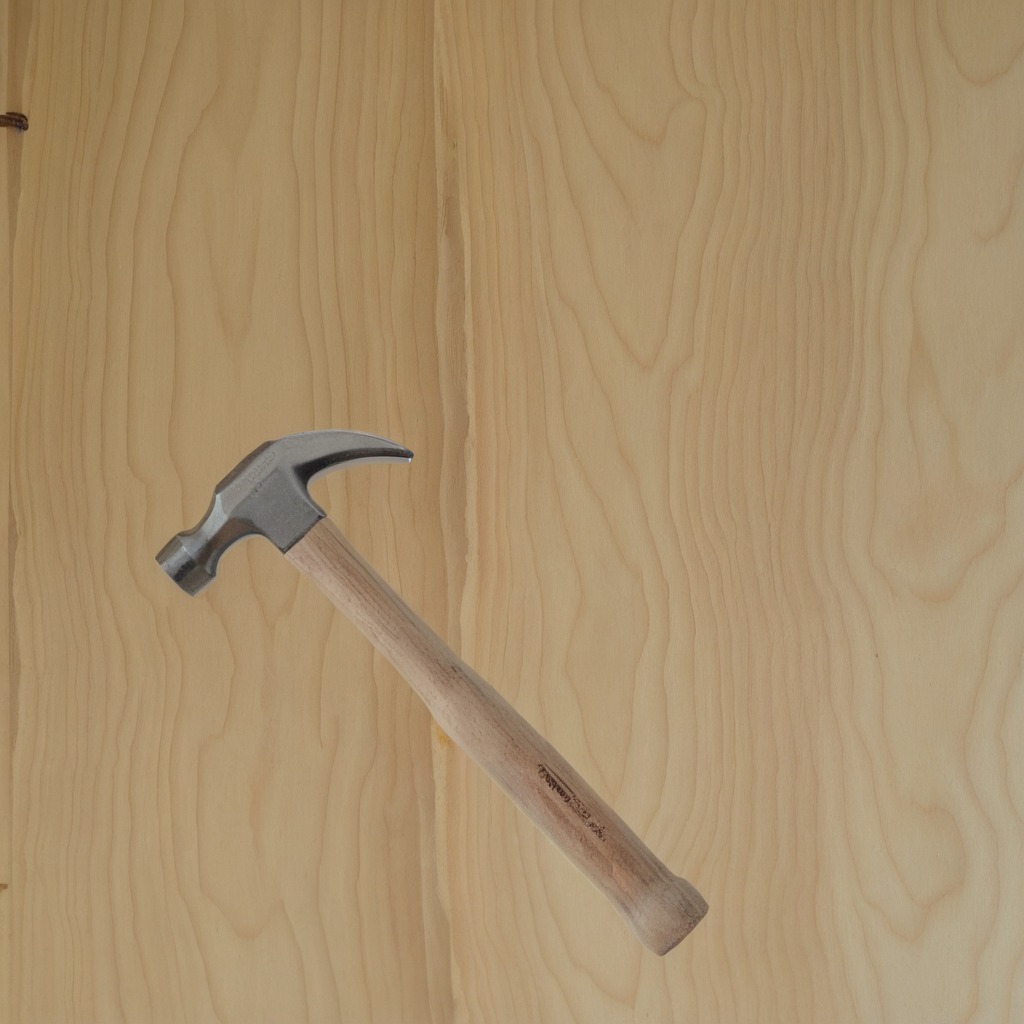
A hammer is lying on a plywood surface in a paint workshop lit by afternoon window light.